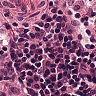
Metastatic tissue present: no